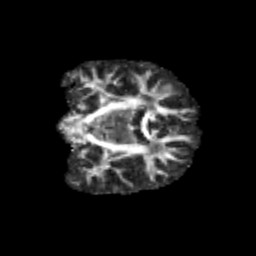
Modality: FA
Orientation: coronal
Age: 10
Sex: male
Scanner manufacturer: siemens
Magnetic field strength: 3 T
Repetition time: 3.8 s
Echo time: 0.07 s